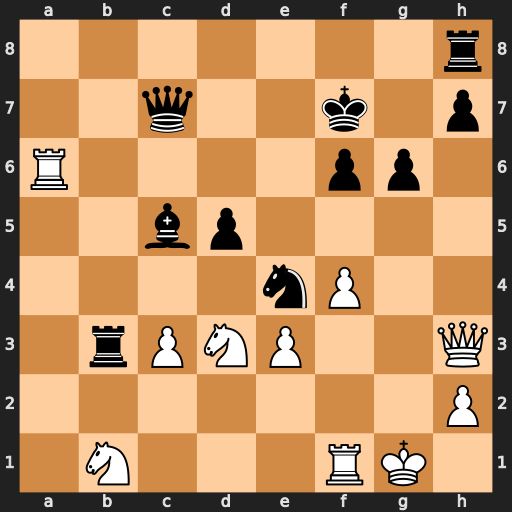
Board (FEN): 7r/2q2k1p/R4pp1/2bp4/4nP2/1rPNP2Q/7P/1N3RK1
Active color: w
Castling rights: -
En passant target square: -
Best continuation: Nd2 Qc8 Qxc8 Rxc8 Nxb3